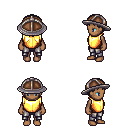
a pixel art fantasy rpg character, female body template, human, dark skin, gold chest armor, metal pants, raven plain hairstyle, chain helm, four views (front, back, left, right), 2x2 character sprite sheet, small pixel art, hard edges, no anti-aliasing